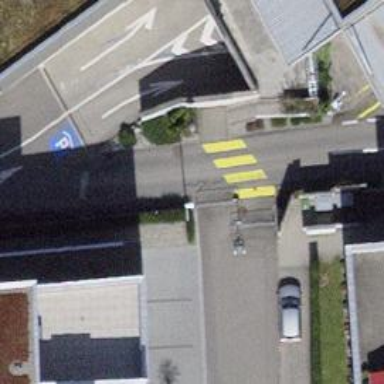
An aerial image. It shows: Double cycle barrier.